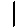
Label: flower